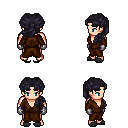
a pixel art fantasy rpg character, male body template, human, light skin, brown robe, teal pants, raven princess hairstyle, metal gloves, gray slippers, four views (front, back, left, right), 2x2 character sprite sheet, small pixel art, hard edges, no anti-aliasing